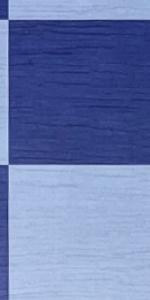
Label: Empty